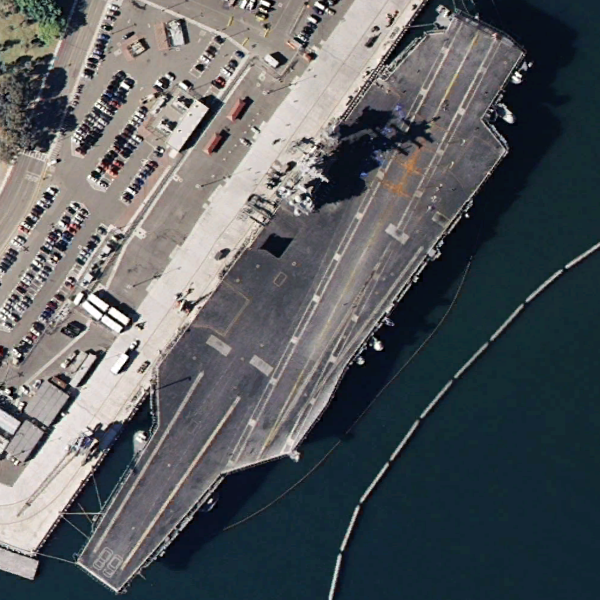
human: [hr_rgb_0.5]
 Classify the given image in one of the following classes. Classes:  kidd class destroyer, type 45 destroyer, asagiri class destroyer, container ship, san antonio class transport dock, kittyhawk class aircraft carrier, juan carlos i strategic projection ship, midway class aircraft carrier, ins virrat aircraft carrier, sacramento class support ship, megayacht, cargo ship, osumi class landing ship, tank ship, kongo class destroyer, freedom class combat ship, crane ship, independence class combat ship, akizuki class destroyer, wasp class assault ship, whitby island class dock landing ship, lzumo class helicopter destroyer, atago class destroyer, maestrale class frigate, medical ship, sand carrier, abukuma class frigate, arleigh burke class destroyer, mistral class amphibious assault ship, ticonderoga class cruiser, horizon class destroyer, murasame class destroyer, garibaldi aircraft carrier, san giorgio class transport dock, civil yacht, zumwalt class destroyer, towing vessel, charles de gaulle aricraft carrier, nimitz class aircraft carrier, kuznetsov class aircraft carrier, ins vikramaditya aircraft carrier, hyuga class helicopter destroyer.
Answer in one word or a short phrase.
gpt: Nimitz class aircraft carrier